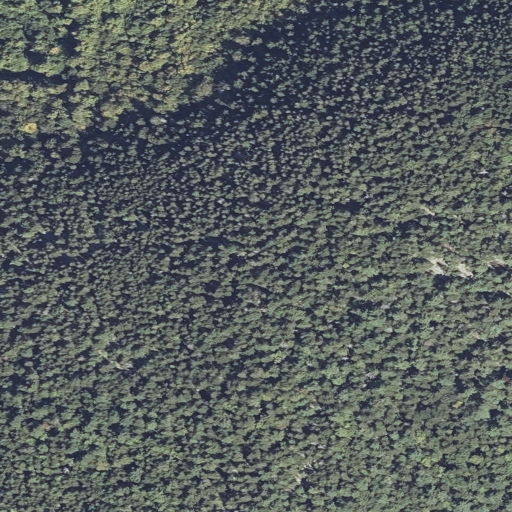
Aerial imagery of mountain in Maine named Jellison Hill containing evergreen forest, deciduous forest, mixed forest, and open water